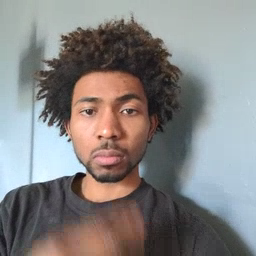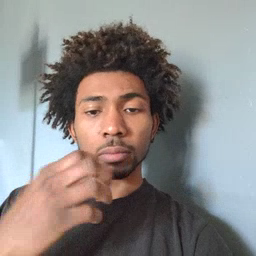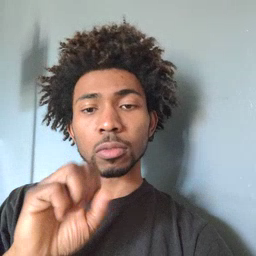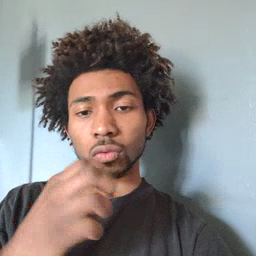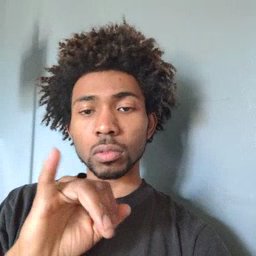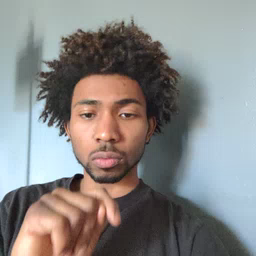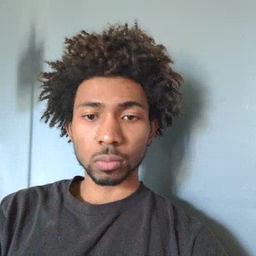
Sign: hesheit